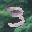
Label: 3